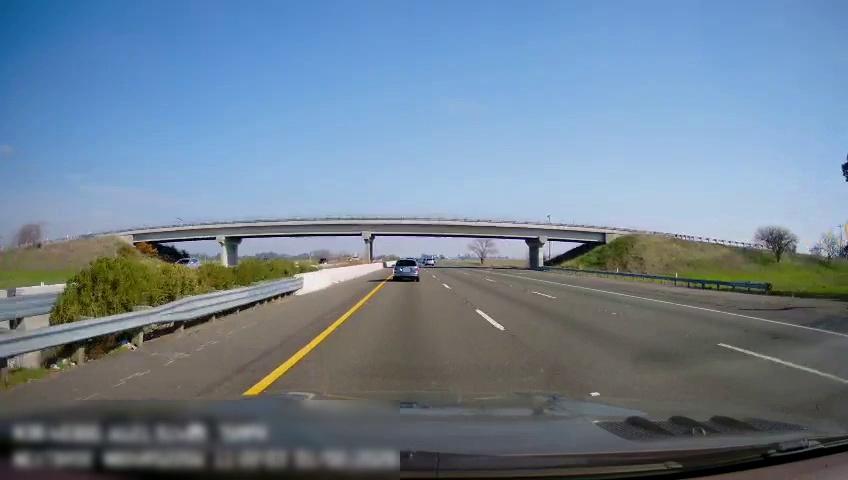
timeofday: Day
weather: Sunny
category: Drivable Space
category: Vehicles | Car
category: Vehicles | Car
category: Vehicles | Car
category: Vehicles | SUV
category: Vehicles | Car
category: Lanes | Current Lane
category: Lanes | Alternate Lane
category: Lanes | Current Lane
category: Lanes | Alternate Lane
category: Lanes | Alternate Lane